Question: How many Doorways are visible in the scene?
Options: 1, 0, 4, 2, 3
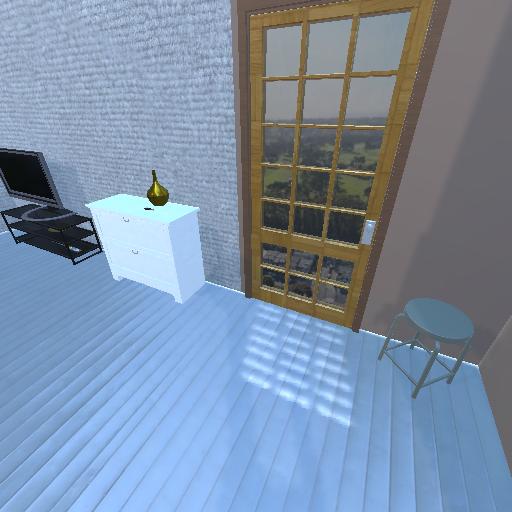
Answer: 1